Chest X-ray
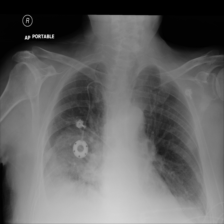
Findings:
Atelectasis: negative
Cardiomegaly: negative
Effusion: positive
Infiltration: positive
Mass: negative
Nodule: negative
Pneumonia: positive
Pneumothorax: negative
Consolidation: negative
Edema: negative
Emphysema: negative
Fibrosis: negative
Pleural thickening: negative
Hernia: negative